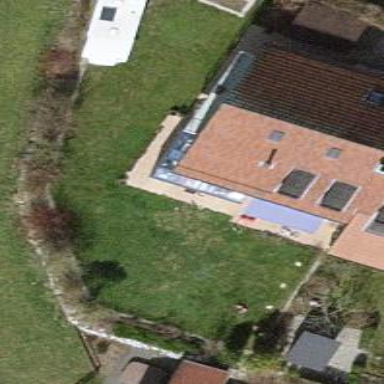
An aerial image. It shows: Simple house.